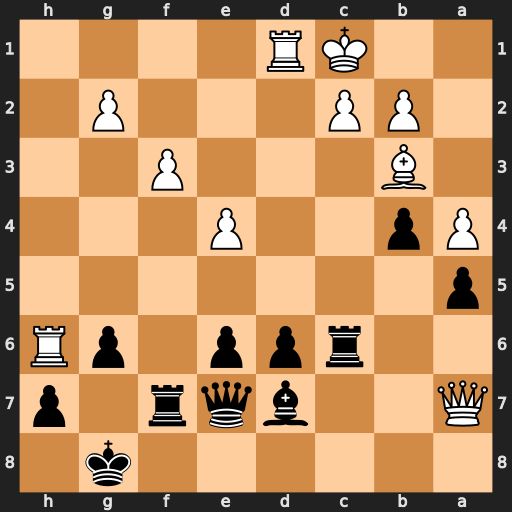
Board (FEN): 6k1/Q2bqr1p/2rpp1pR/p7/Pp2P3/1B3P2/1PP3P1/2KR4
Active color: b
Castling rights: -
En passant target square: -
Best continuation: Qg5+ Kb1 Qxh6